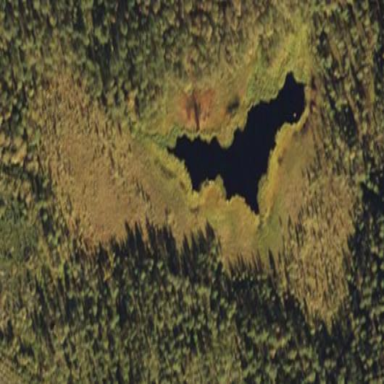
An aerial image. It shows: Bog wetland.